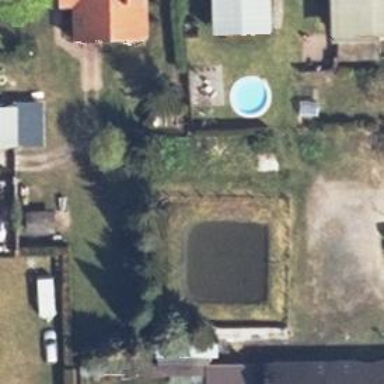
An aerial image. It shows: Fire water pond meant for emergency use.